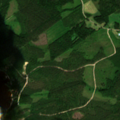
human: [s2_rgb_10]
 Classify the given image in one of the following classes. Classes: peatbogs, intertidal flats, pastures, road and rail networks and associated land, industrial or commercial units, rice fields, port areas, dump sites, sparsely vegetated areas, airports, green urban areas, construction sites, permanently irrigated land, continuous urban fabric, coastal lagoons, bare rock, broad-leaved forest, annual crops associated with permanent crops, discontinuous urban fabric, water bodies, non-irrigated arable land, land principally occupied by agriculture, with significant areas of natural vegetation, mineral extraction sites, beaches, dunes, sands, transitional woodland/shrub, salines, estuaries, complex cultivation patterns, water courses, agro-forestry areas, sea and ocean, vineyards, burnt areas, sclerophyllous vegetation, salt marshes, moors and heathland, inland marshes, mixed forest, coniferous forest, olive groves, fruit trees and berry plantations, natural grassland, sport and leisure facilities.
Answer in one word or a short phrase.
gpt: land principally occupied by agriculture, with significant areas of natural vegetation, broad-leaved forest, coniferous forest, mixed forest, water bodies